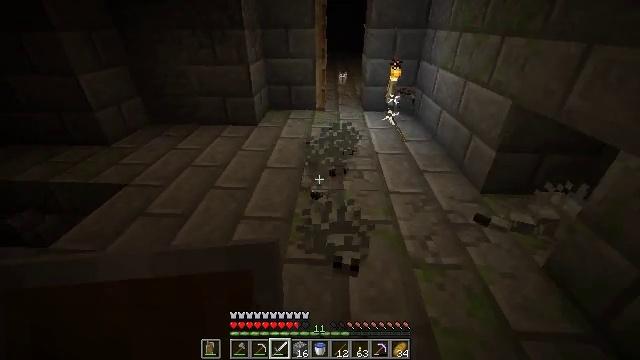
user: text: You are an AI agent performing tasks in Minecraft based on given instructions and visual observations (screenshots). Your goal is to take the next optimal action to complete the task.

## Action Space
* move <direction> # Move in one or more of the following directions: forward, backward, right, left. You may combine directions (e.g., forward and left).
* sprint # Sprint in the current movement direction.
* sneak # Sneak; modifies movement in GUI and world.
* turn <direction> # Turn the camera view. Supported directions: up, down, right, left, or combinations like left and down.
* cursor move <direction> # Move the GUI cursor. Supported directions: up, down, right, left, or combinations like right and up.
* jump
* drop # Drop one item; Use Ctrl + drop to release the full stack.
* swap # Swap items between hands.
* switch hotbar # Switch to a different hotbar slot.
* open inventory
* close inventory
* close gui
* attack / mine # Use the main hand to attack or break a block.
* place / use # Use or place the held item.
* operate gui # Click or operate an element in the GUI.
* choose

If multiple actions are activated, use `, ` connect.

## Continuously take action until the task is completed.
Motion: motion action
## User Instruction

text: Hunt the silverfish.
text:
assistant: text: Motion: no_op